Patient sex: M
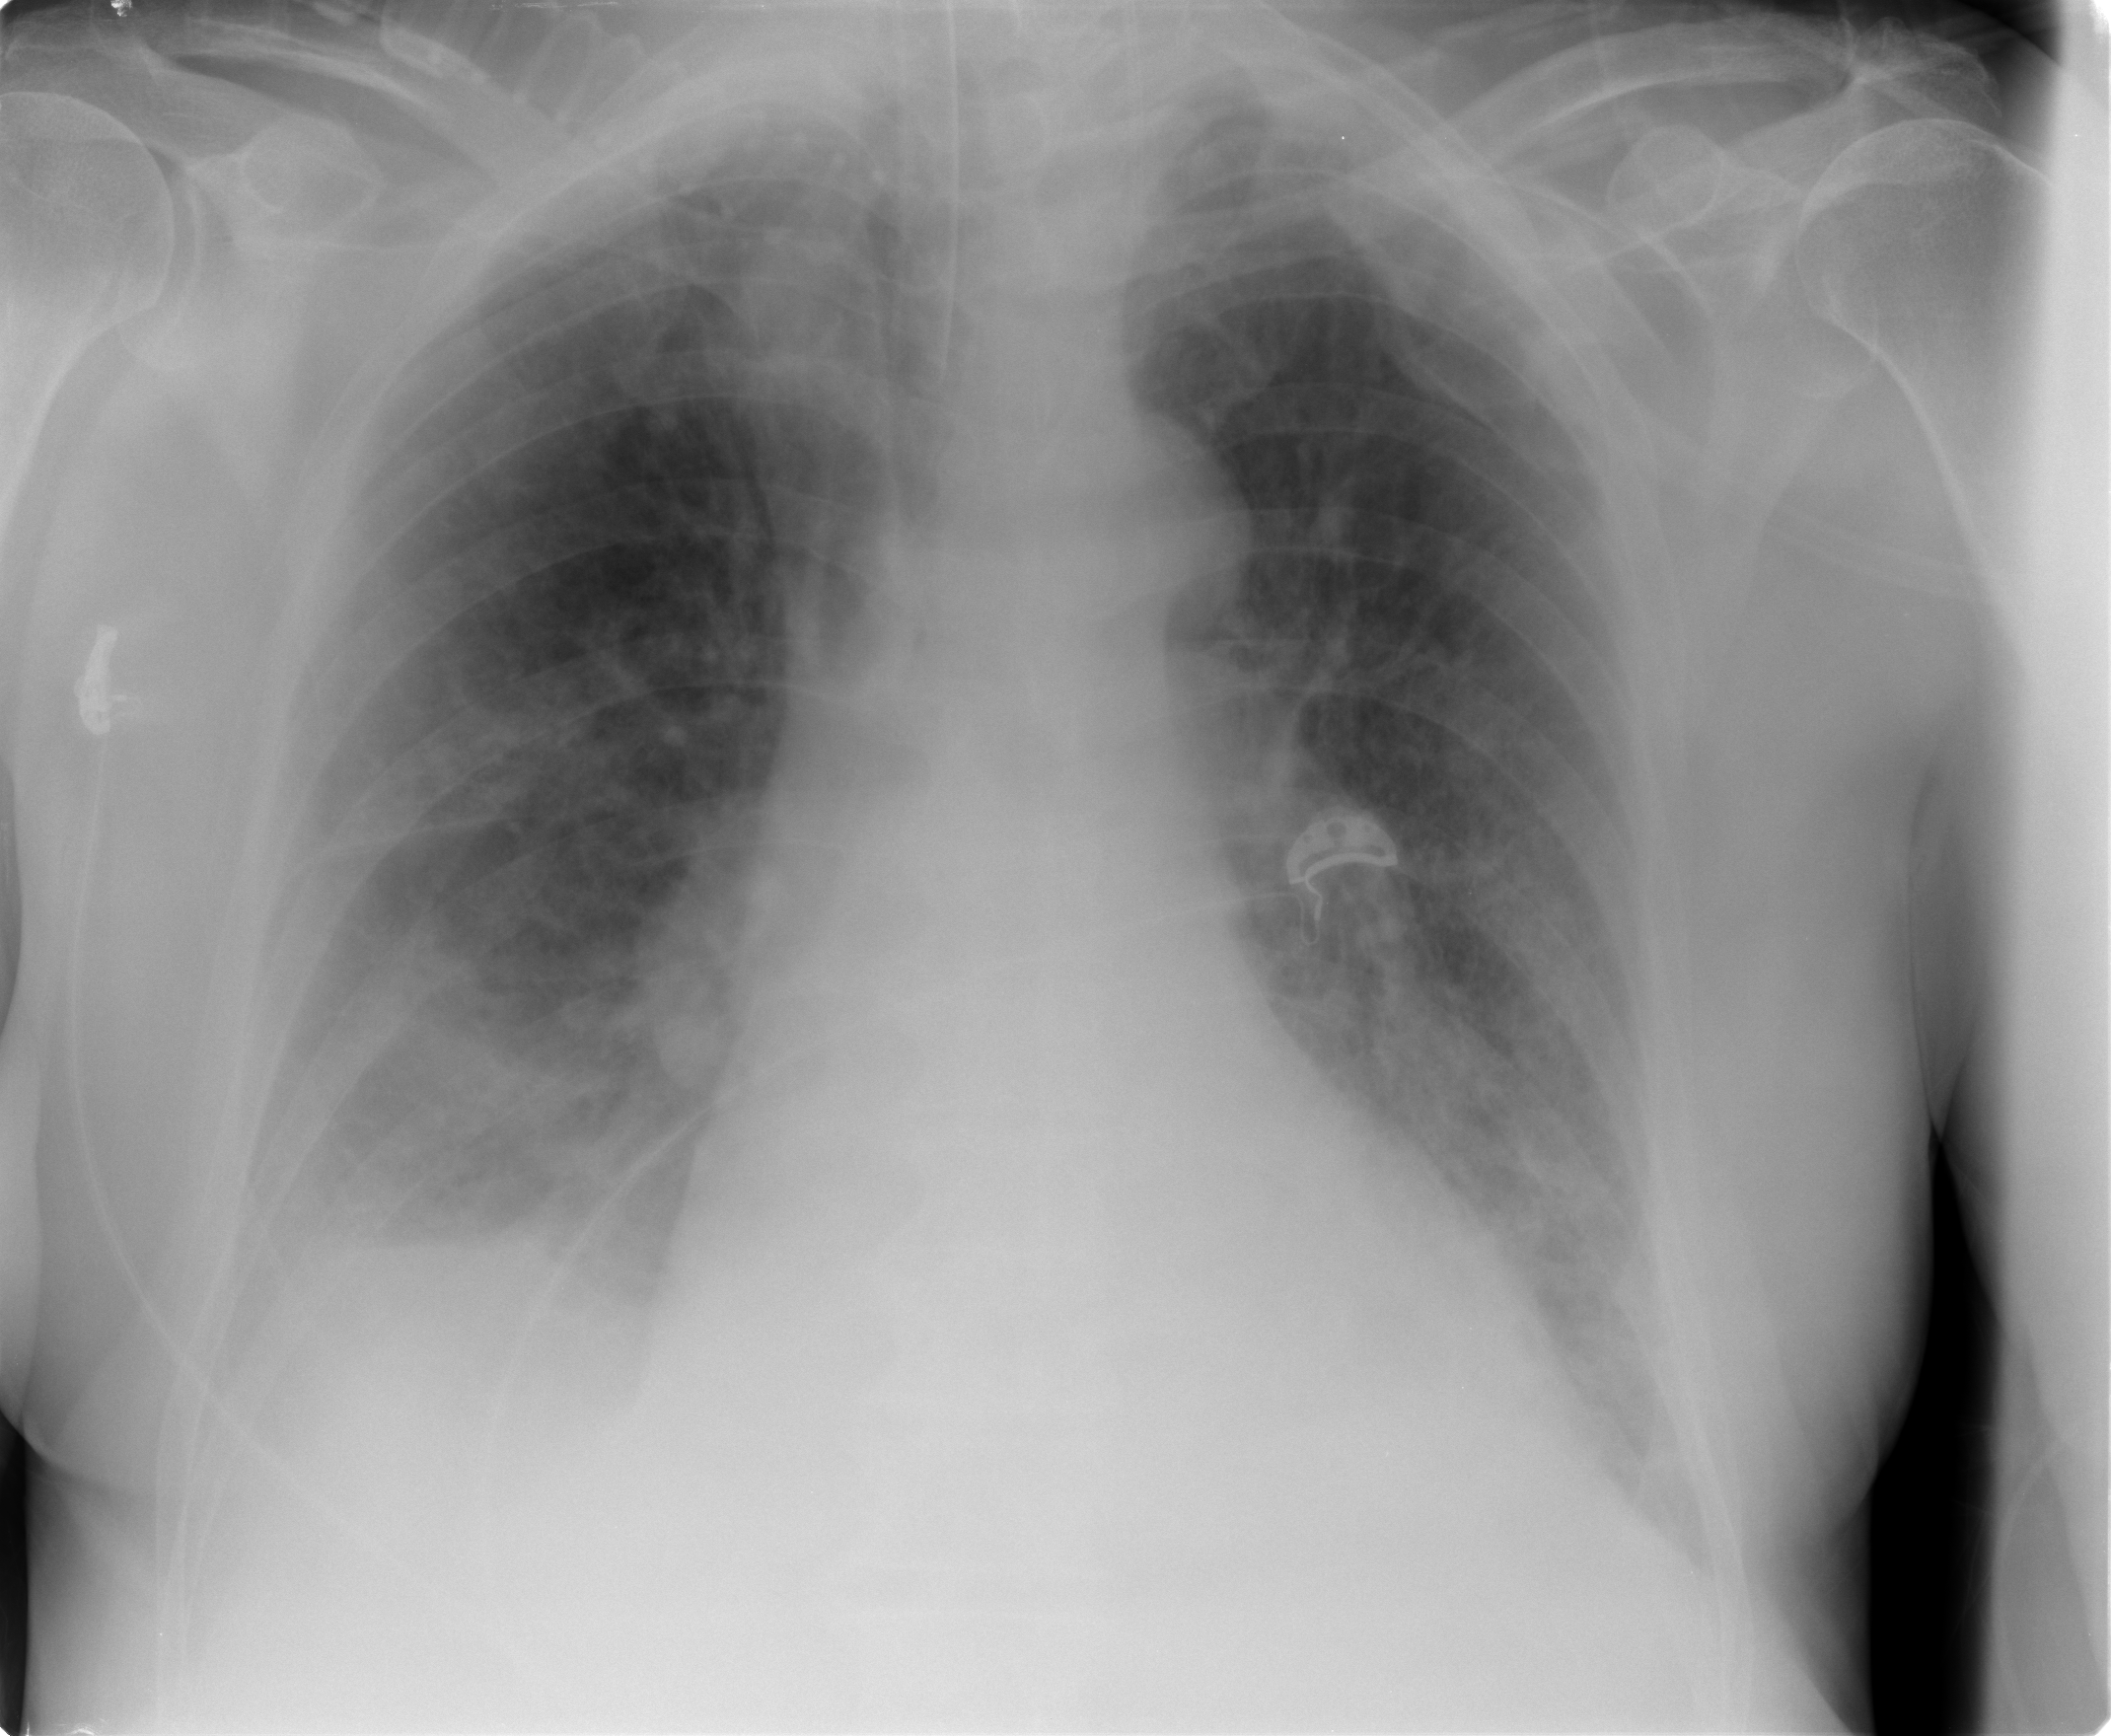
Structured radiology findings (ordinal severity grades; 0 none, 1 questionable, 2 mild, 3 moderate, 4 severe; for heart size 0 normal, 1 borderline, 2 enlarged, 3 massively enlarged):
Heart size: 2
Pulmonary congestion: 2
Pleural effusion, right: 2
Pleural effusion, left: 1
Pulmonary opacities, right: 2
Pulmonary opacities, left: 2
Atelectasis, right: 3
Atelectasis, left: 3